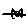
Label: cat